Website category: university
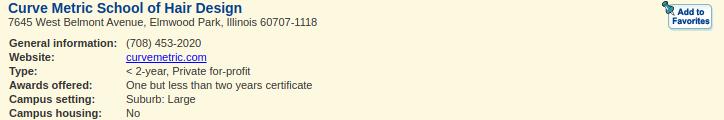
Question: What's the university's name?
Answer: Curve Metric School of Hair Design

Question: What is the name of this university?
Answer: Curve Metric School of Hair Design

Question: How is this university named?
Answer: Curve Metric School of Hair Design

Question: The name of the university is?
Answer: Curve Metric School of Hair Design

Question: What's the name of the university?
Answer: Curve Metric School of Hair Design

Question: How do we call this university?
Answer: Curve Metric School of Hair Design

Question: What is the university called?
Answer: Curve Metric School of Hair Design

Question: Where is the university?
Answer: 7645 West Belmont Avenue, Elmwood Park, Illinois 60707-1118

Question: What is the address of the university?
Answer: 7645 West Belmont Avenue, Elmwood Park, Illinois 60707-1118

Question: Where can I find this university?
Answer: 7645 West Belmont Avenue, Elmwood Park, Illinois 60707-1118

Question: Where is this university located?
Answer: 7645 West Belmont Avenue, Elmwood Park, Illinois 60707-1118

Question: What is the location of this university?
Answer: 7645 West Belmont Avenue, Elmwood Park, Illinois 60707-1118

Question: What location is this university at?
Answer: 7645 West Belmont Avenue, Elmwood Park, Illinois 60707-1118

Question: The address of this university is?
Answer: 7645 West Belmont Avenue, Elmwood Park, Illinois 60707-1118

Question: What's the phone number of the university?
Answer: (708) 453-2020

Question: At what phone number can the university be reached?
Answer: (708) 453-2020

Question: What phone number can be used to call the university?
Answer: (708) 453-2020

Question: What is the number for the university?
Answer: (708) 453-2020

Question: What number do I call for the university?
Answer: (708) 453-2020

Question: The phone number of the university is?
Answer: (708) 453-2020

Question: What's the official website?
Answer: curvemetric.com

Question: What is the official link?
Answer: curvemetric.com

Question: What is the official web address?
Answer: curvemetric.com

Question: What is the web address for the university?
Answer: curvemetric.com

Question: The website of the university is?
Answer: curvemetric.com

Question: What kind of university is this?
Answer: < 2-year, Private for-profit

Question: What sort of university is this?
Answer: < 2-year, Private for-profit

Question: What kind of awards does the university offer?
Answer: One but less than two years certificate

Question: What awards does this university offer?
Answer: One but less than two years certificate

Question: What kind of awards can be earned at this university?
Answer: One but less than two years certificate

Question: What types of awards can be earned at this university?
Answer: One but less than two years certificate

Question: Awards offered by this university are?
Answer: One but less than two years certificate

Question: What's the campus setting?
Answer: Suburb: Large

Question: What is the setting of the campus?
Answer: Suburb: Large

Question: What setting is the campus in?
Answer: Suburb: Large

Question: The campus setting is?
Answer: Suburb: Large

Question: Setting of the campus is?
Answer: Suburb: Large

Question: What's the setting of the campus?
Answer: Suburb: Large

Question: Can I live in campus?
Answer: No

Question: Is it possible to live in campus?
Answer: No

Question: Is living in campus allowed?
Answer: No

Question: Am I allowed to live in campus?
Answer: No

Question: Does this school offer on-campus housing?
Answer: No

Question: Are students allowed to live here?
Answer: No

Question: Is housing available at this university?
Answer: No